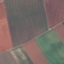
Land use / land cover: AnnualCrop